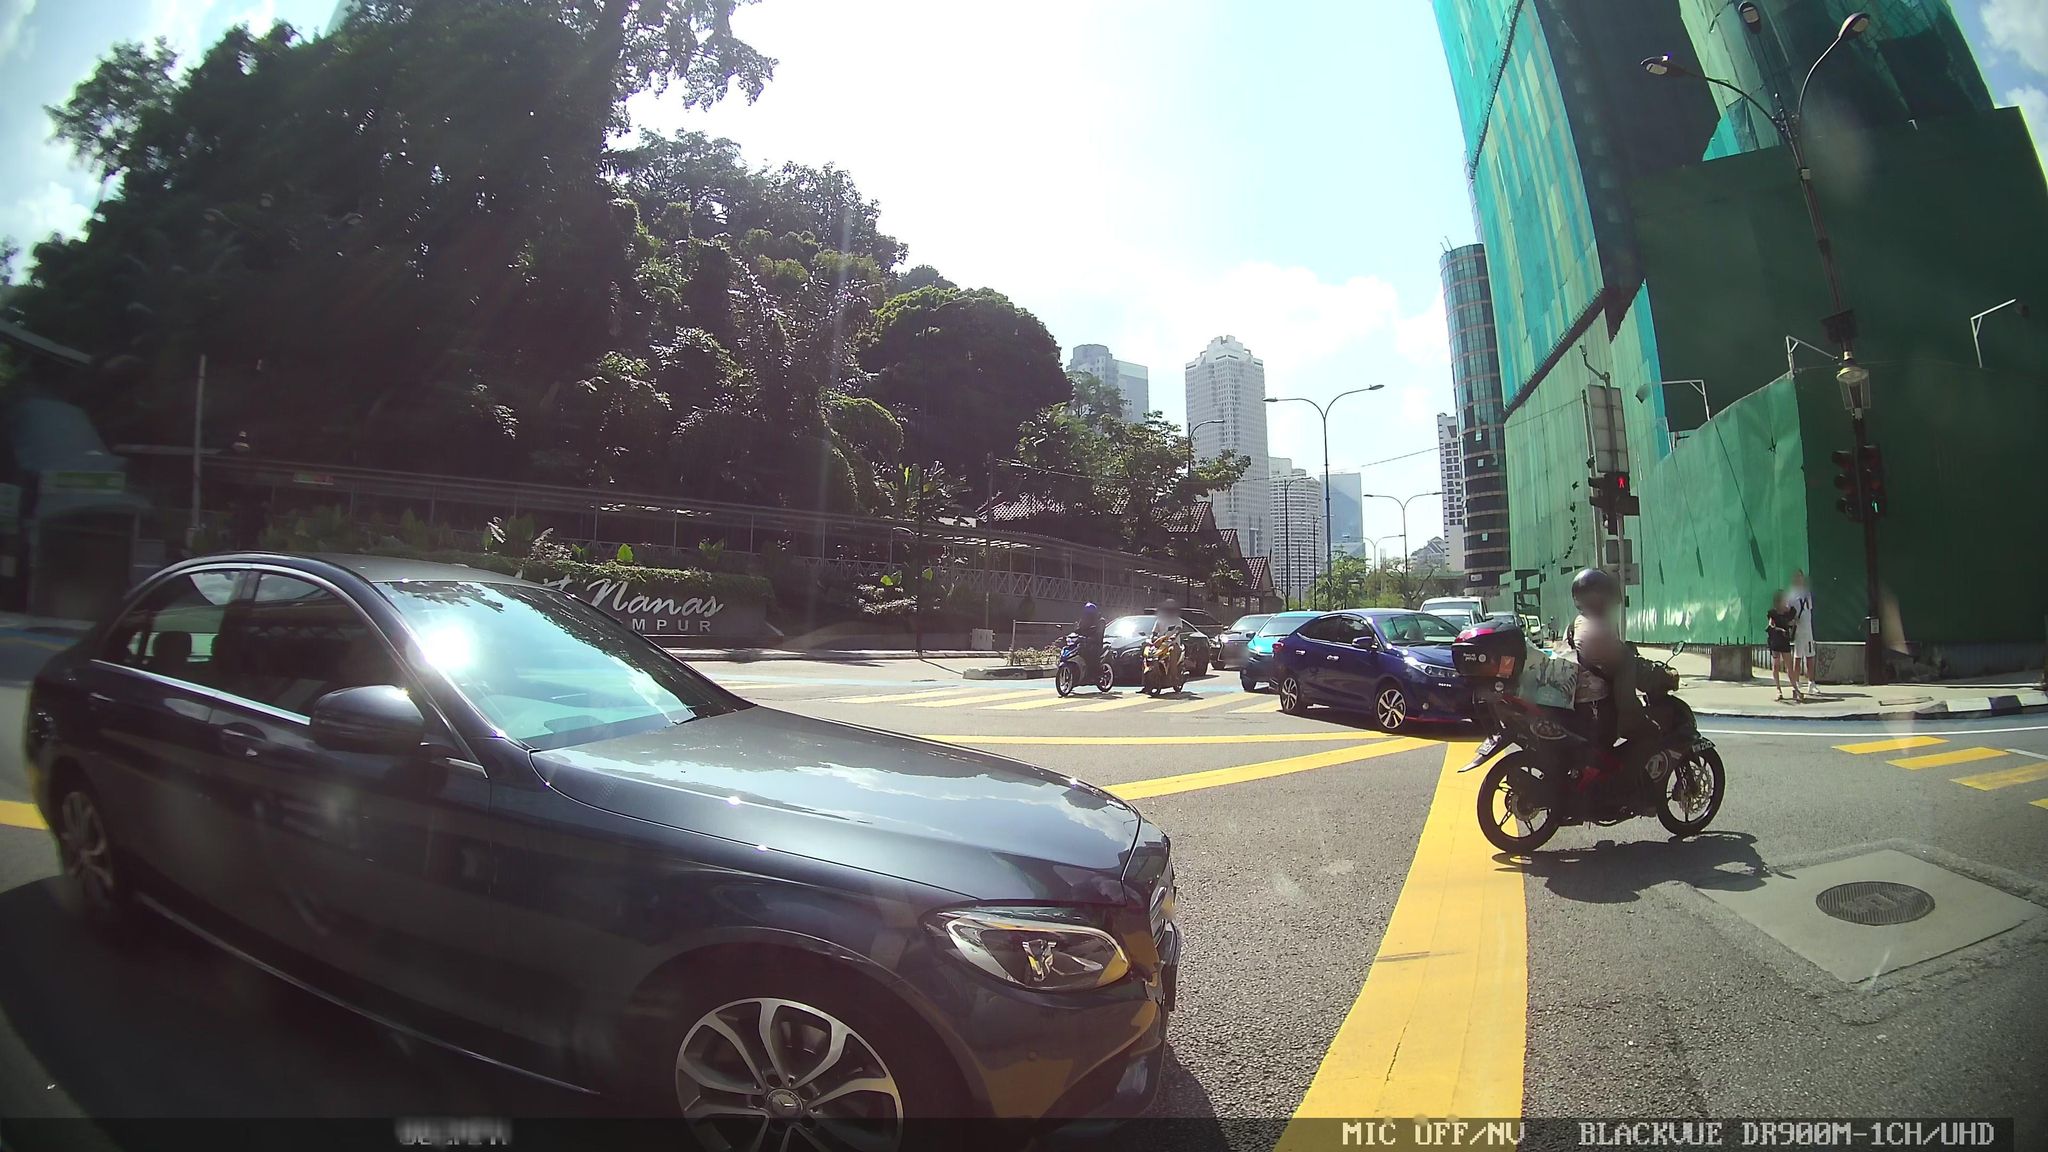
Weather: clear
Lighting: day
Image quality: good
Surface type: driving surface
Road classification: track, steps
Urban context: urban centre
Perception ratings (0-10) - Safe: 5.68, Lively: 8.99, Beautiful: 0.47, Boring: 1.32, Depressing: 4.05, Wealthy: 5.69